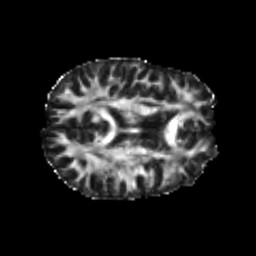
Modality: FA
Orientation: axial
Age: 20
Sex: male
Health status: healthy
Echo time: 0.074 s